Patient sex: M
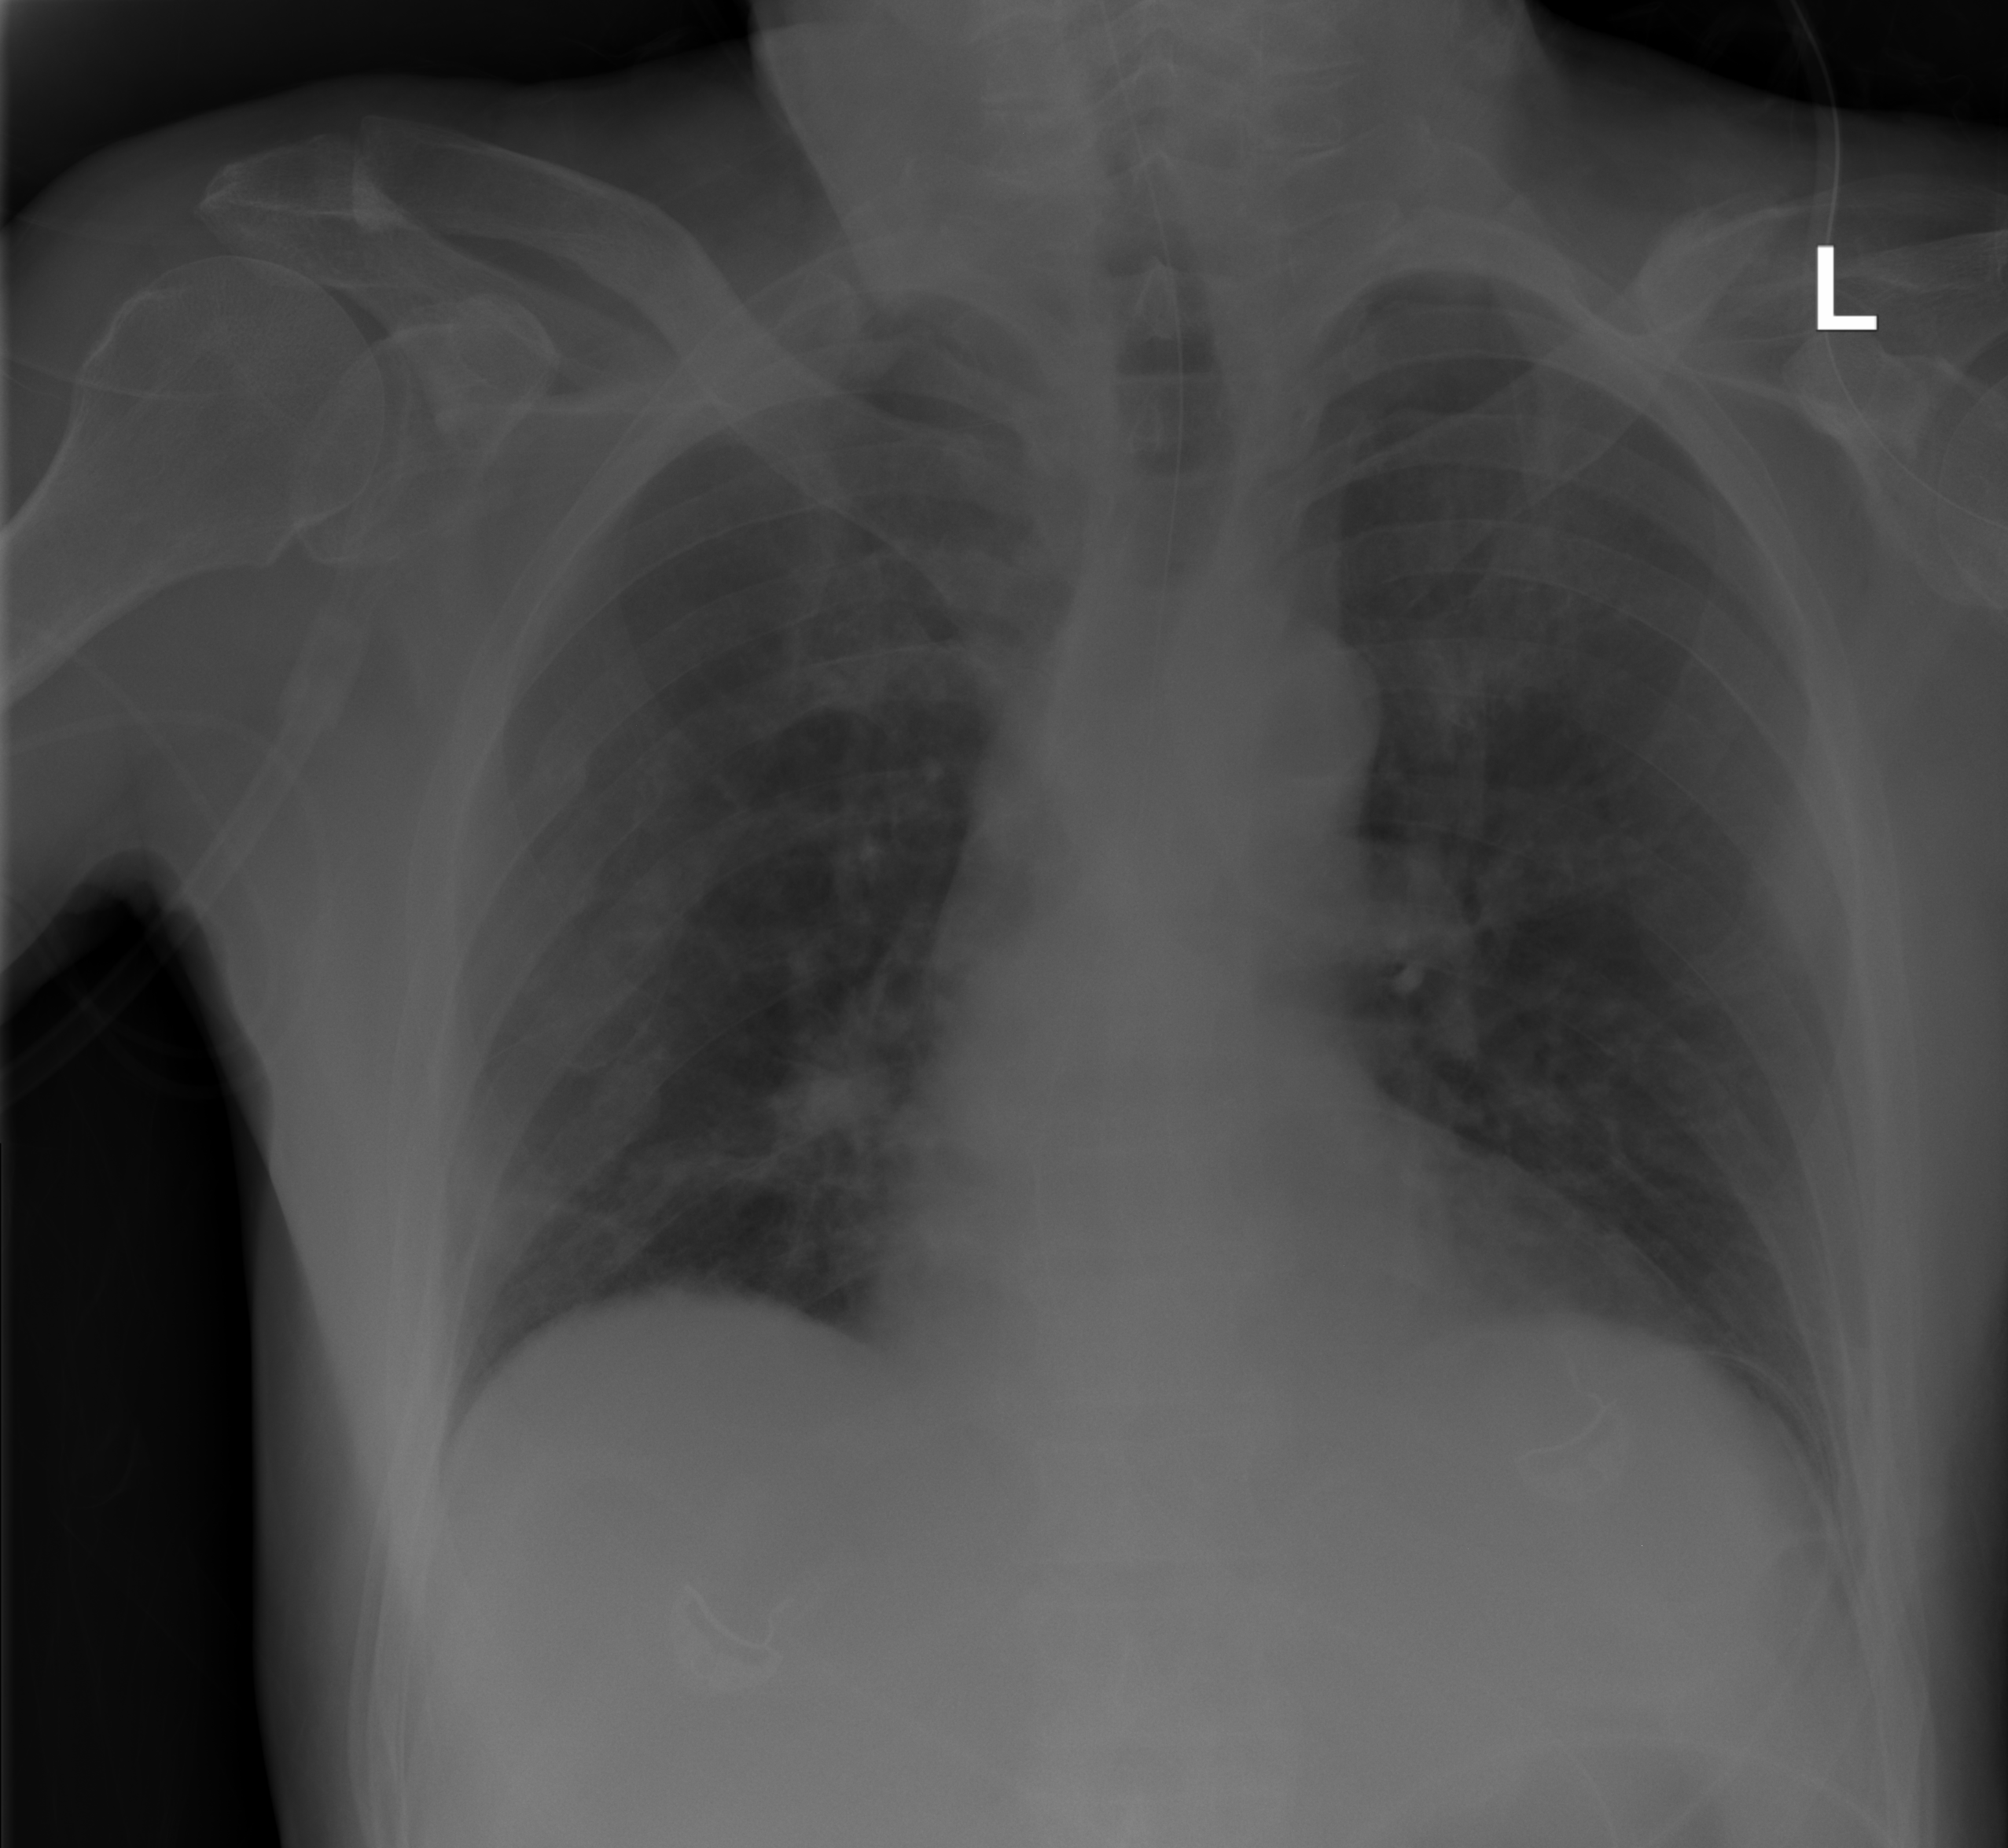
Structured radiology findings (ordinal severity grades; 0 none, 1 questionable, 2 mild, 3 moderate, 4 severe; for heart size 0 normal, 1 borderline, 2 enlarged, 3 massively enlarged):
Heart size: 0
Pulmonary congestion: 0
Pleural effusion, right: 0
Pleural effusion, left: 0
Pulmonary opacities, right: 2
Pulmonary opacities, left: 2
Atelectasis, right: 0
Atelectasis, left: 0